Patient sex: M
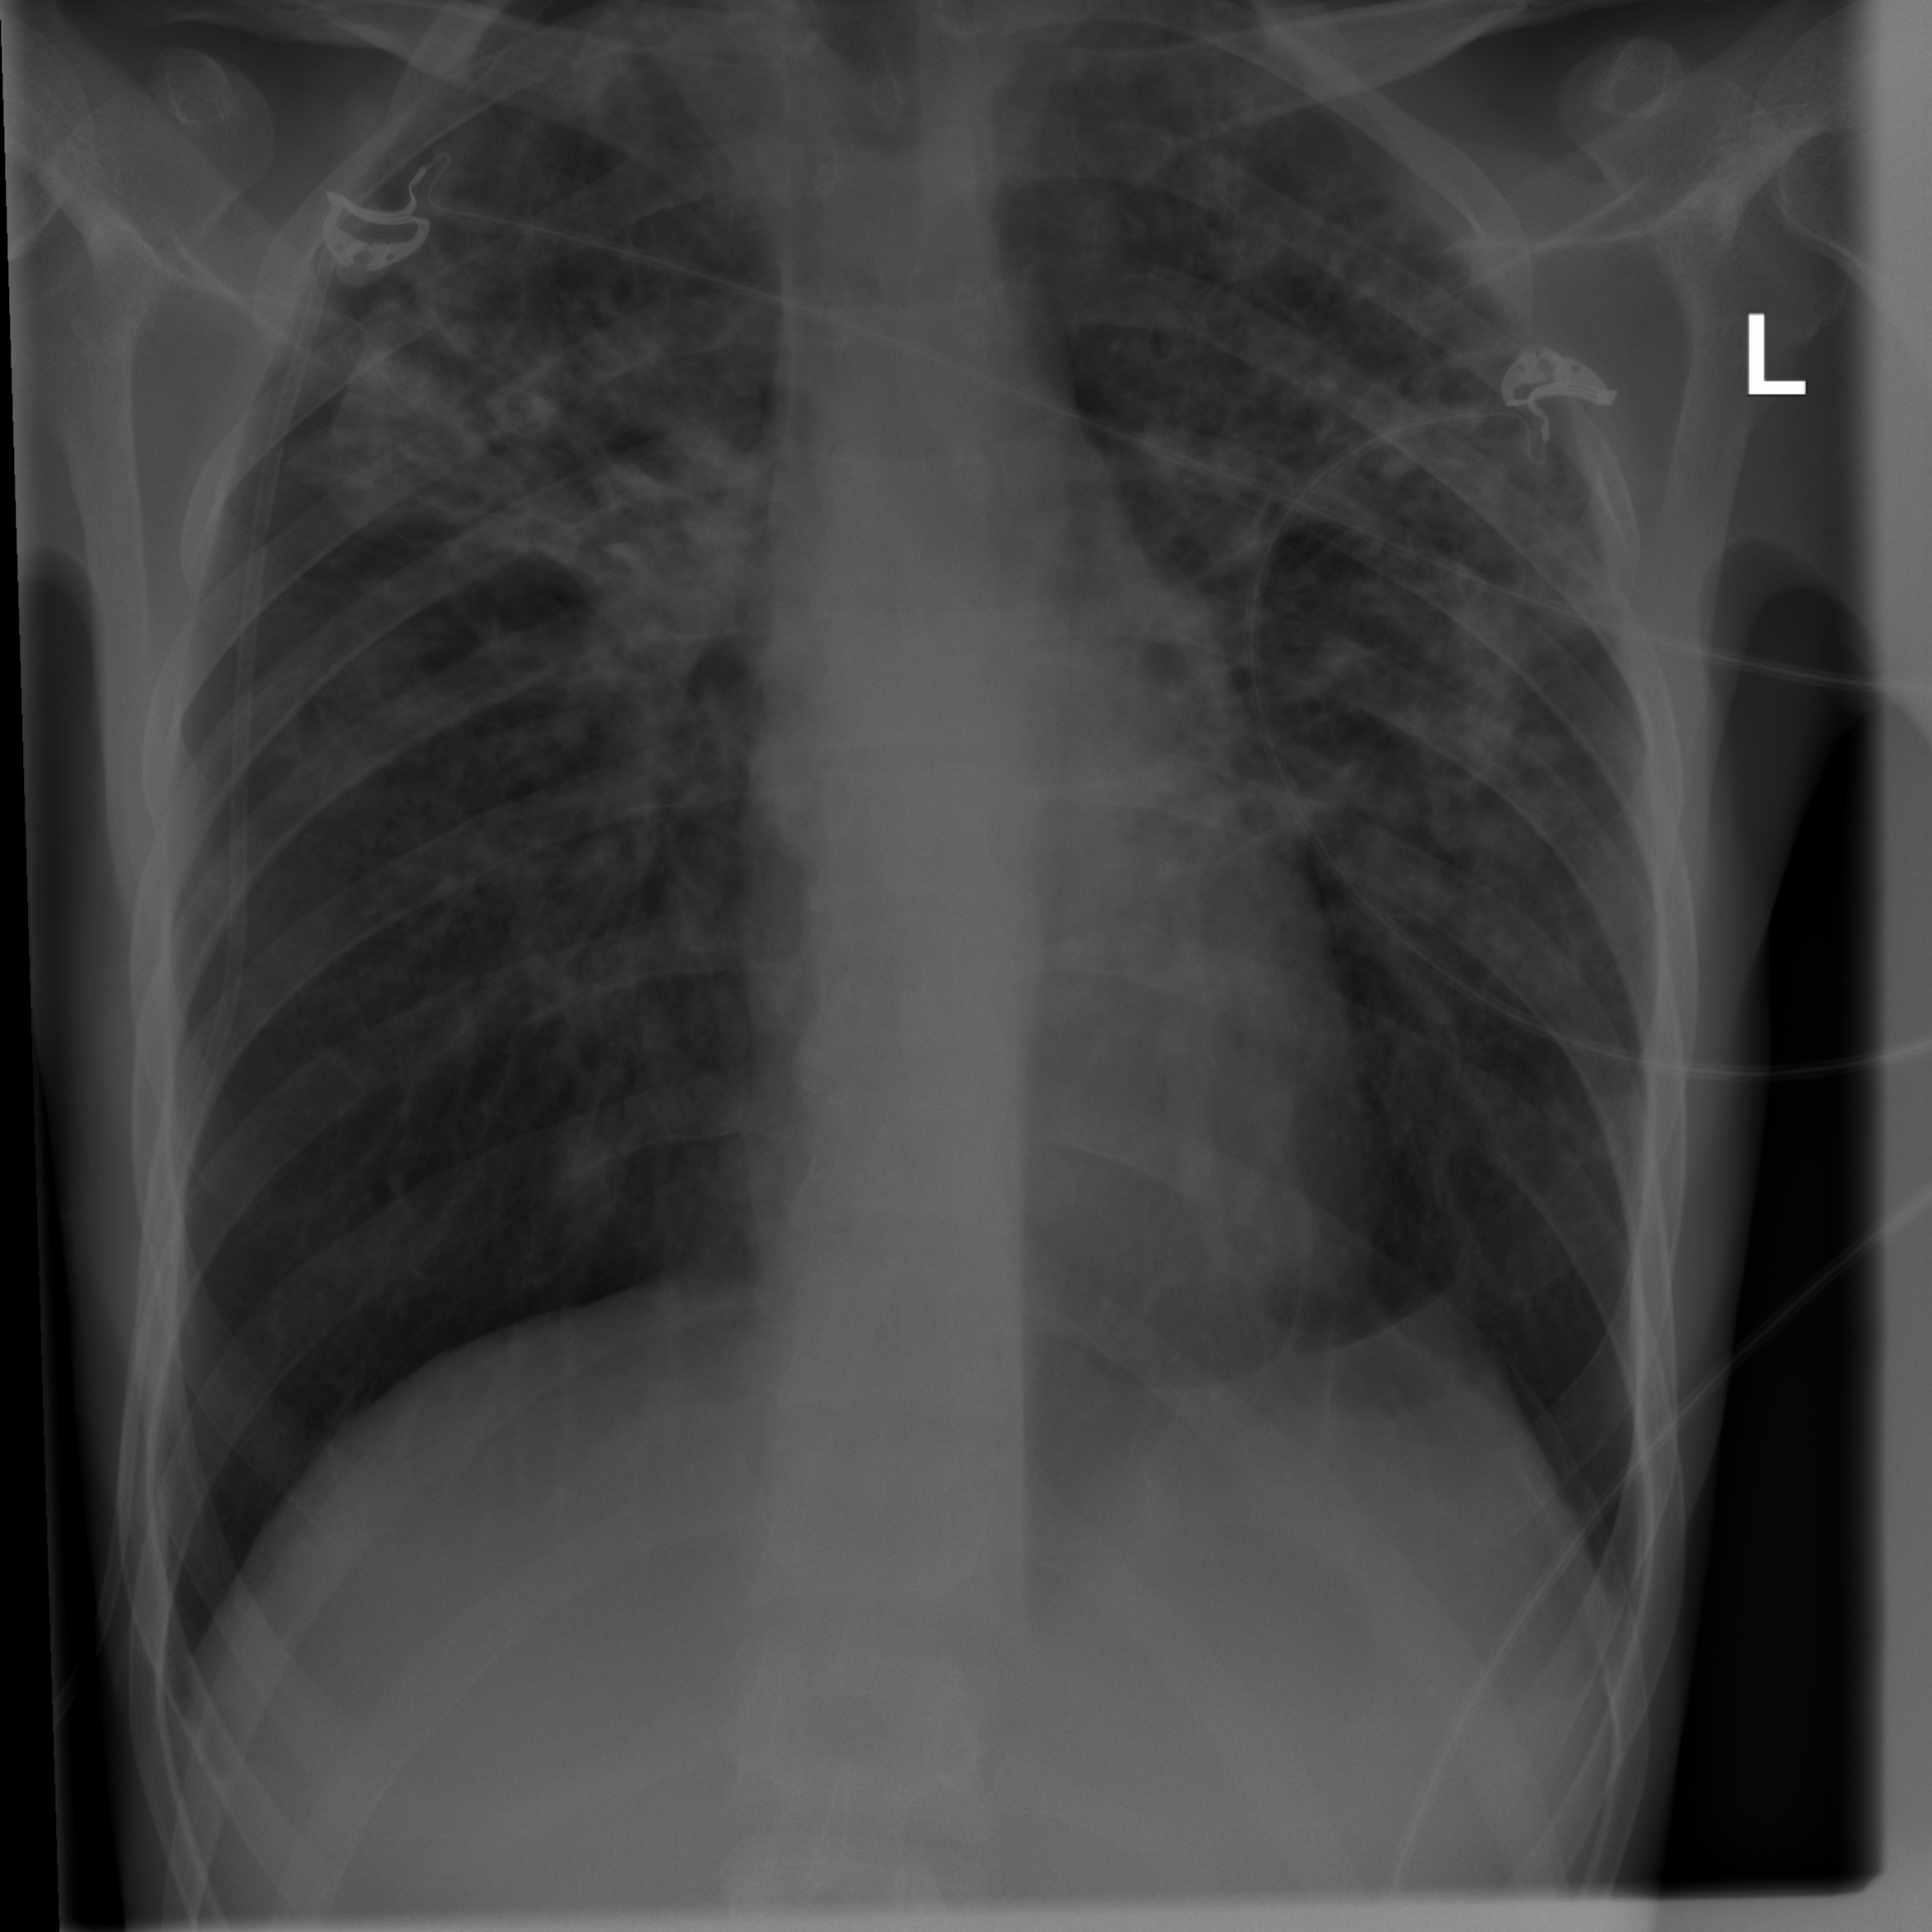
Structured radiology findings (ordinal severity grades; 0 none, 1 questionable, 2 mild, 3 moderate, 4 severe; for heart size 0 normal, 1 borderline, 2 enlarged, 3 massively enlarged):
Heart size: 0
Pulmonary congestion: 0
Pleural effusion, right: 0
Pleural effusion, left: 0
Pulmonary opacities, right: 3
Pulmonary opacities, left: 3
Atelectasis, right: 0
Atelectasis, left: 0